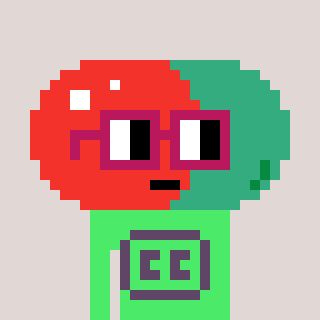
a pixel art character with square dark red glasses, a pill-shaped head and a teal-colored body on a warm background